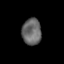
Tissue: skin
Cell type: Others
Senescence score: 0.6839
Nuclear area (px): 498
Mean DAPI intensity: 103.773